Question: I try to verify that a proper form action is performed when the submit button is clicked. I run the tests with Karma (formerly testacular) in Chrome and i use 'sinon' to create a fake server to capture the POST request. It looks like it is not captured
Form
'''
<form action="/authenticate_open_id" method="POST">
<label>Or sign up with:</label>
<input type="hidden" name="openid_identifier" value="https://www.google.com/accounts/o8/id"/>
<input type="hidden" name="return_url" value="/"/>
<input id="signup_with_google" type="submit" value="Google Account"/></form><
'''
Test code
'''
server = sinon.fakeServer.create()
server.autoRespond = true
server.respondWith 'POST', '/authenticate_open_id', [302, {}, '']
view.$el.find('#signup_with_google').click()
waitsFor ->
server.requests.length > 0
, 'server has not been called', 100
runs ->
console.log 'server', server.requests
'''
The fake server never captures that request (but similar code works for ajax initiated requests). However i get an error in the chrome browser that runs the test suite
'''
Failed to load resource: the server responded with a status of 404 (Not Found) http://localhost:9876/authenticate_open_id
'''
, so it looks like some request has been done, but the fake server could not capture it?

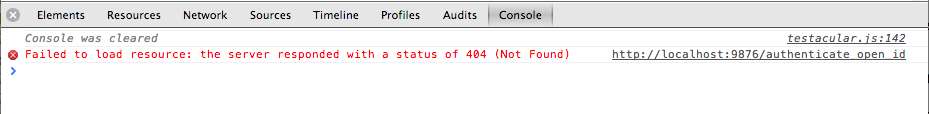
Answer: This cant work as the fake server only works for ajax requests. The only thing the fake server does is to mock XmlHttpRequest object and call the passed success/error functions. So in your case clicking the button will end in a page reload with the new your post url.